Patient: sex F, age 34
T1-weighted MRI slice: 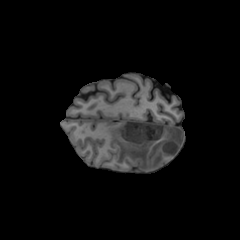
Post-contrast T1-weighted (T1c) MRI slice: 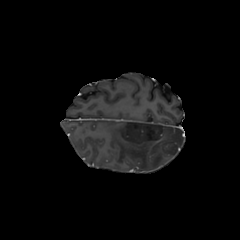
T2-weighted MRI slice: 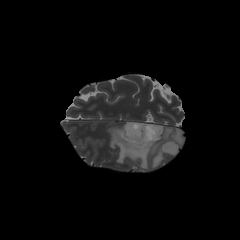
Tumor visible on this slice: yes
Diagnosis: Astrocytoma, IDH-mutant
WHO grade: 3